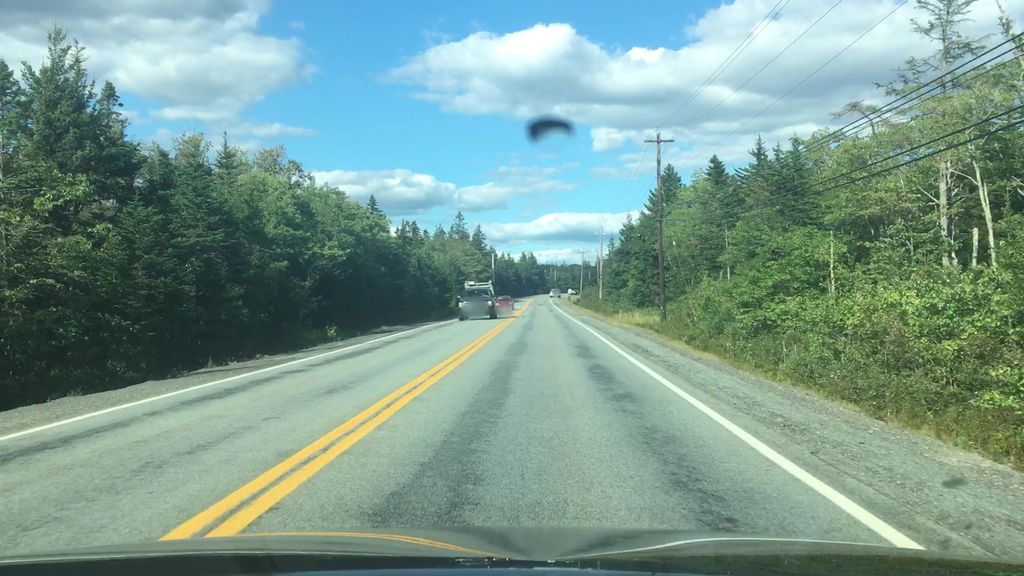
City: halifax